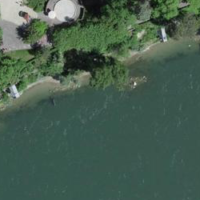
EUNIS habitat code: 53
Species observed at this site:
Corvus corone
Cyanistes caeruleus
Anas platyrhynchos
Alopochen aegyptiaca
Chloris chloris
Fringilla coelebs
Passer domesticus
Carduelis carduelis
Columba palumbus
Muscicapa striata
Chroicocephalus ridibundus
Turdus merula
Cygnus olor
Parus major
Erithacus rubecula
Mergus merganser
Columba livia